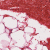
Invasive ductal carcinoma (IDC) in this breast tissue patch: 0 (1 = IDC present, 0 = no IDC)